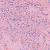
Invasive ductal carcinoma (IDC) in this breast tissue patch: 1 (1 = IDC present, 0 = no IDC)